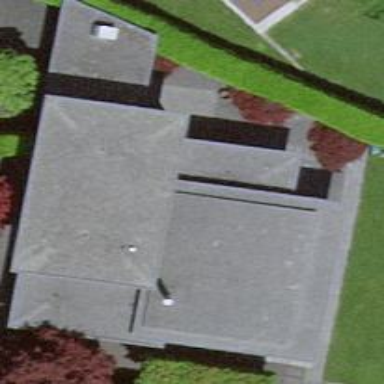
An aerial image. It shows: Flat-roofed residential building.